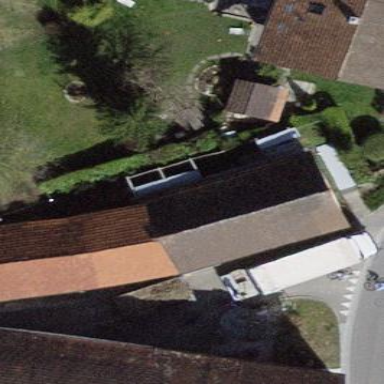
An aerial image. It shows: Shed building.